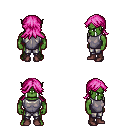
a pixel art fantasy rpg character, male body template, orc, green skin, steel chest armor, metal pants, pink loose hair, maroon shoes, four views (front, back, left, right), 2x2 character sprite sheet, small pixel art, hard edges, no anti-aliasing